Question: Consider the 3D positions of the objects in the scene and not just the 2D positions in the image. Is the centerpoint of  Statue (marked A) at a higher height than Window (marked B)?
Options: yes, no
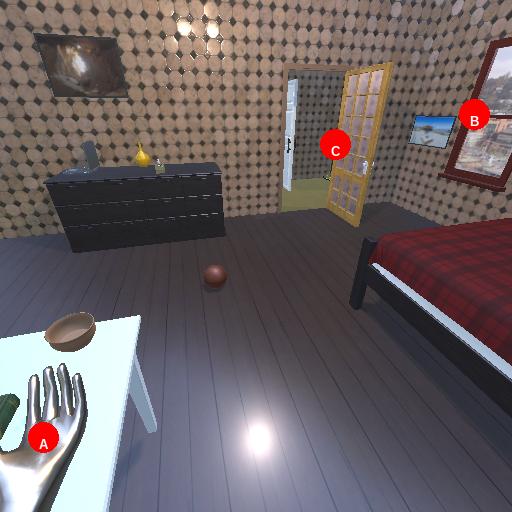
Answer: yes